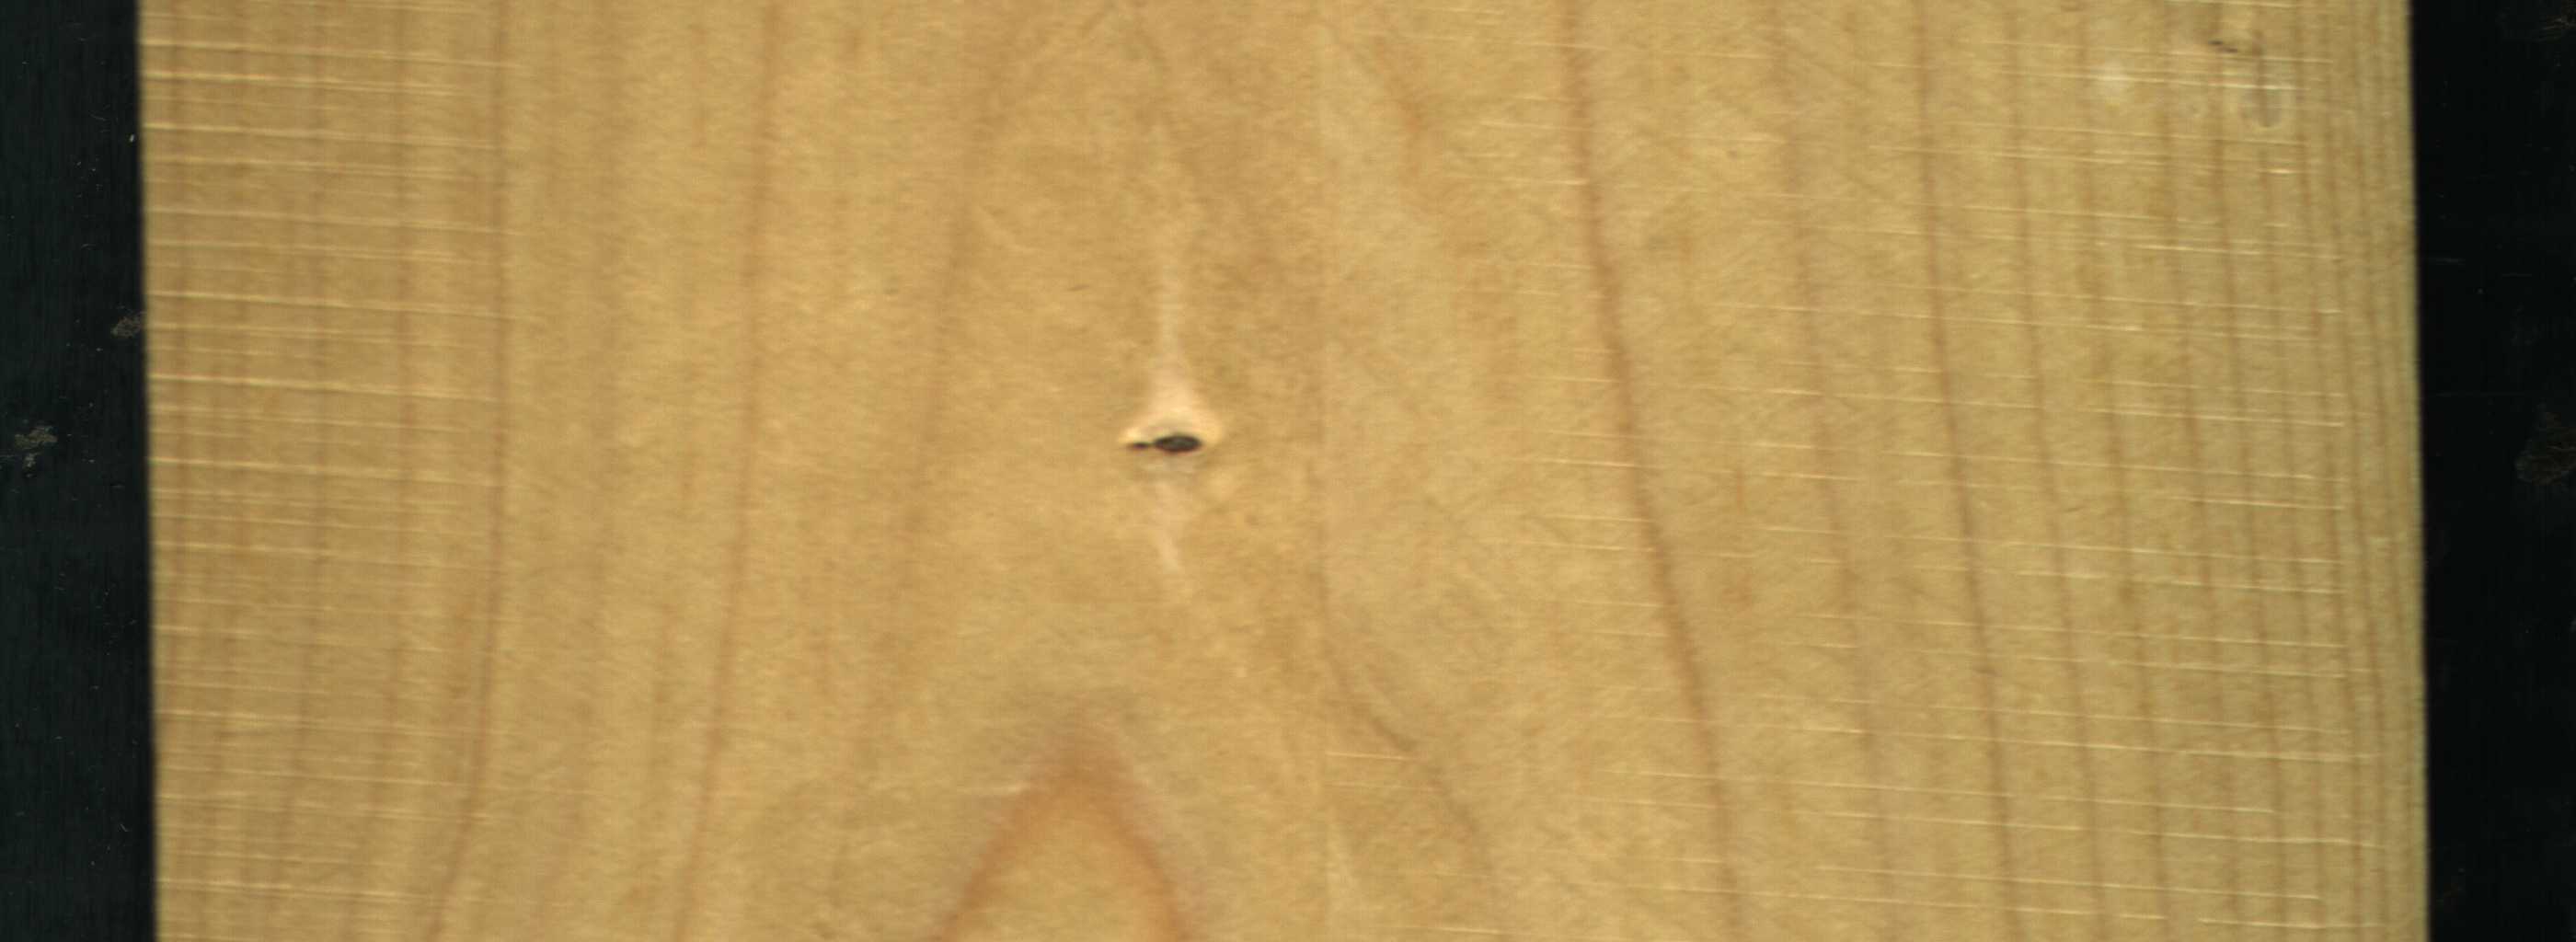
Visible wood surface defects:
Dead_Knot